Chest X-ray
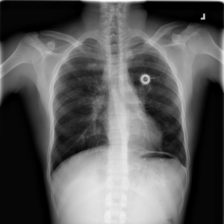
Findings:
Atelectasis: negative
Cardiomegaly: negative
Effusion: negative
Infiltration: negative
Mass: negative
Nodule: negative
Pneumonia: negative
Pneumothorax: negative
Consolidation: negative
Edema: negative
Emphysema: negative
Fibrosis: negative
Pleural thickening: negative
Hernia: negative